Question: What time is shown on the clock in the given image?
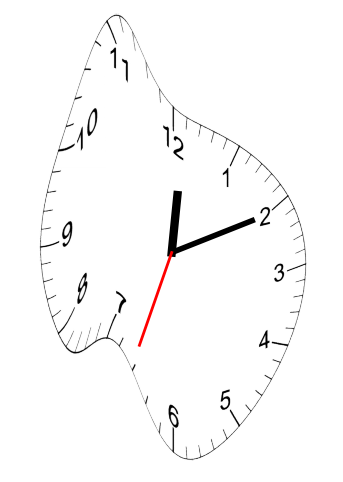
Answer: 12:10:33